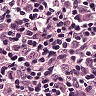
Metastatic tissue present: yes